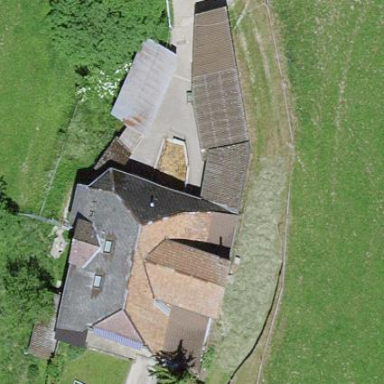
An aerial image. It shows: Farm building.